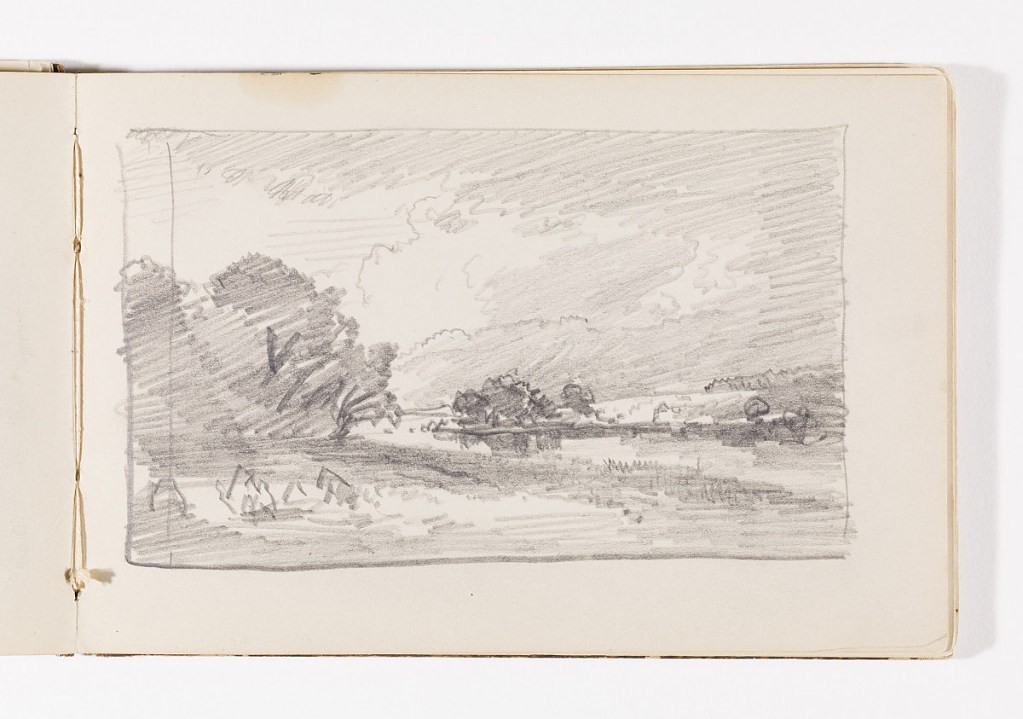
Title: Landscape with Trees, Stream, and Possible Haystacks
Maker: William Trost Richards, American, 1833–1905
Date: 1885–1902
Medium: Graphite on cream wove paper
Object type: Sketchbook folio
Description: Grass in foreground with trees at left in middleground. At right, extending back, a river with grass along bank. On distant bank, a stand of trees at right curves with river out of sight.